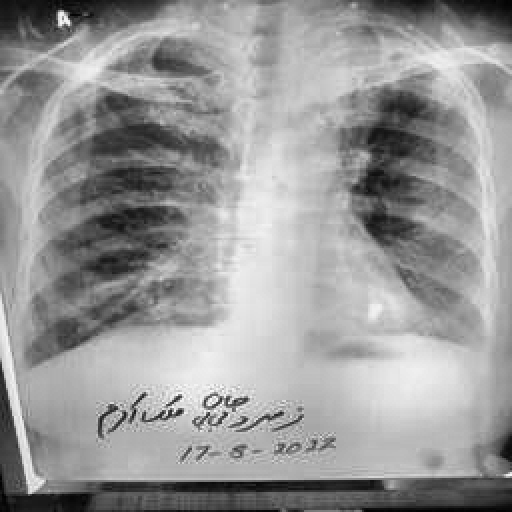
Finding: TUBERCULOSIS